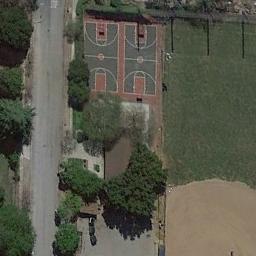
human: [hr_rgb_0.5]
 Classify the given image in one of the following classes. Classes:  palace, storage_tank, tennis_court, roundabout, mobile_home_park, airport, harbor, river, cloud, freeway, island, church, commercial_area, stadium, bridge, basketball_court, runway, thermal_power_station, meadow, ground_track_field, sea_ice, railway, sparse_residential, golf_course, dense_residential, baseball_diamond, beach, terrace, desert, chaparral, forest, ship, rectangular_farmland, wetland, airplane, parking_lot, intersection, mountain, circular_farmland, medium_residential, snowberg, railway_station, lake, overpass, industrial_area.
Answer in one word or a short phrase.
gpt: basketball_court